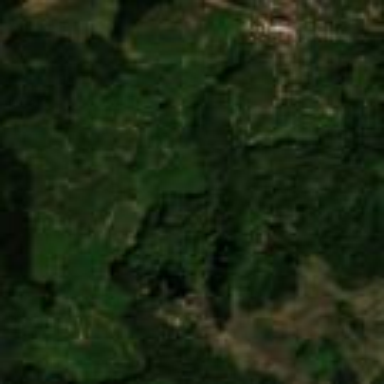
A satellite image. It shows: Tea plantation situated on farmland.